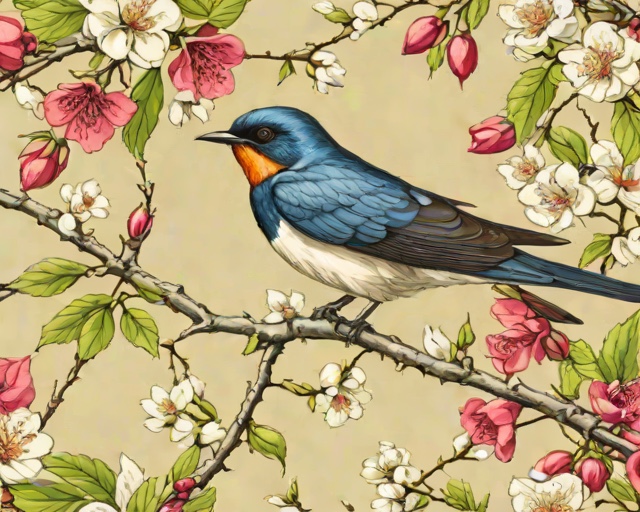
Category: Spring